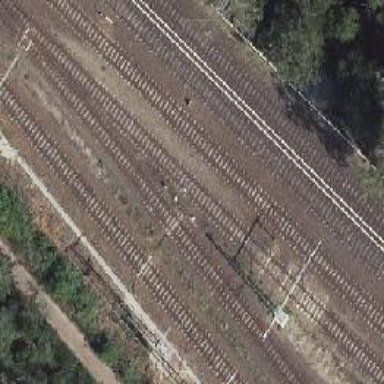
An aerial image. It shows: Railway signal.